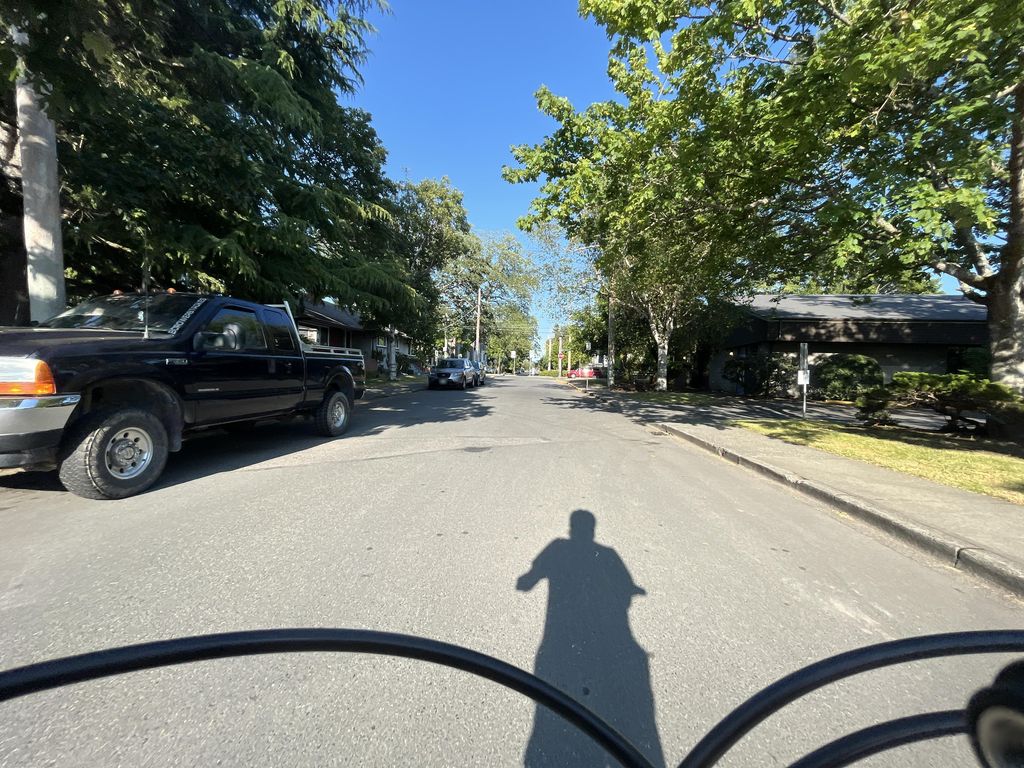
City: victoria